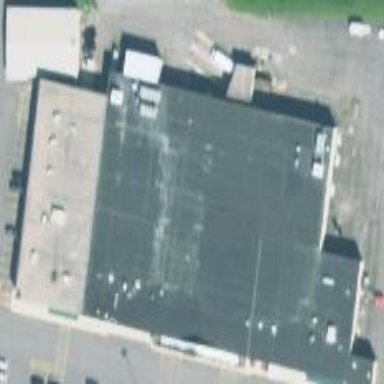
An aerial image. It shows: Supermarket located in building.